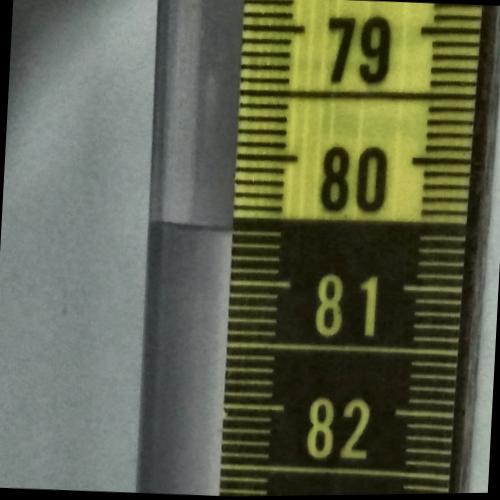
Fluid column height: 80.6 cm